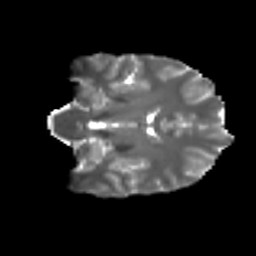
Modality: T2w
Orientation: coronal
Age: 25
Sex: female
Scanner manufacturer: ge
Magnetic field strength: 3 T
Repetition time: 7.8 s
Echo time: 0.0606 s